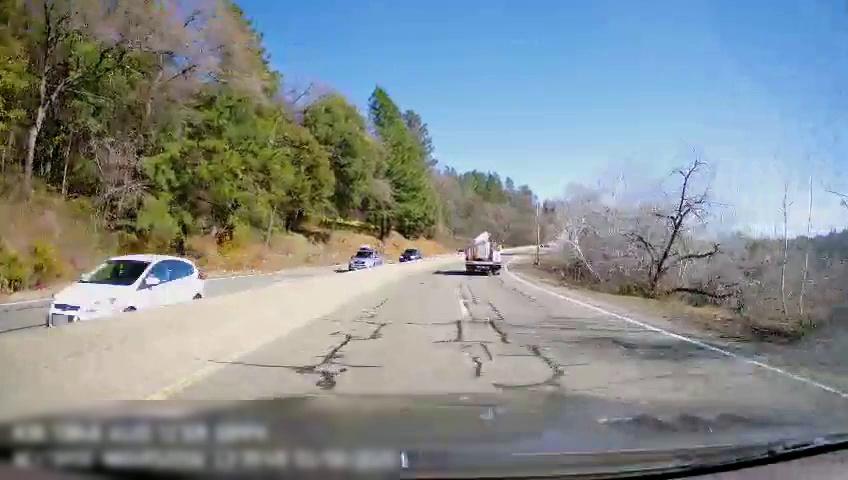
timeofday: Day
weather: Sunny
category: Drivable Space
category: Drivable Space
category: Vehicles | Car
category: Vehicles | SUV
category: Vehicles | Car
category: Vehicles | Truck
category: Lanes | Opposite Lane
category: Lanes | Current Lane
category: Lanes | Current Lane
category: Lanes | Alternate Lane